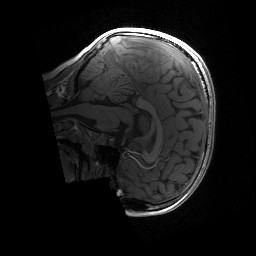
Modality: T1w
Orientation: sagittal
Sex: male
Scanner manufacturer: siemens
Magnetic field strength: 3 T
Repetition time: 1.9 s
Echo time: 0.00243 s